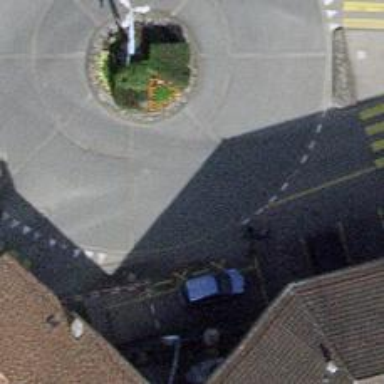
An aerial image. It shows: Tertiary road leading to roundabout.